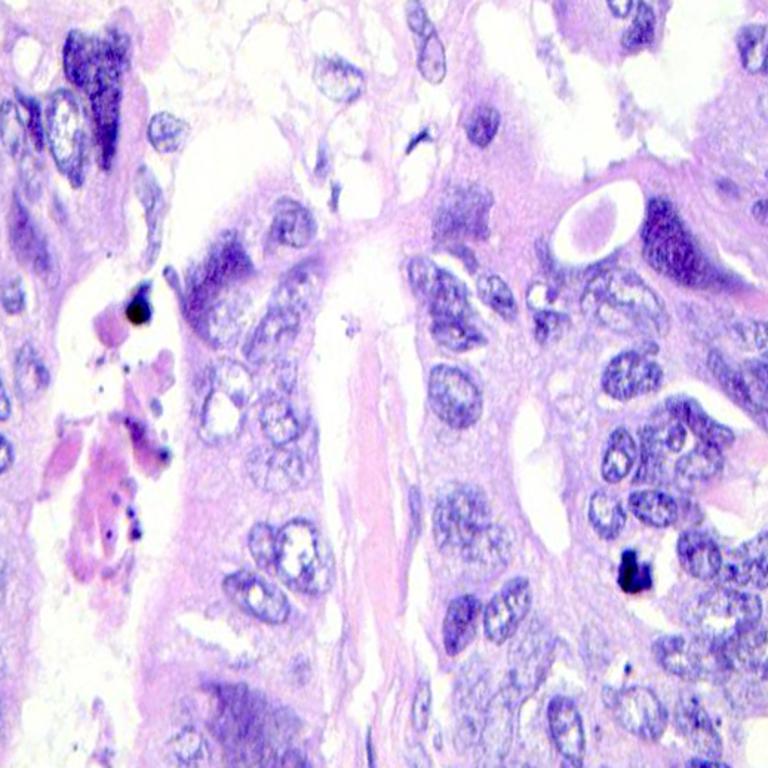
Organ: colon
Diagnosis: adenocarcinomas